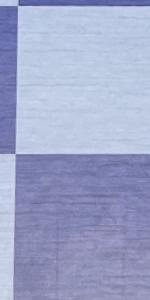
Label: Empty